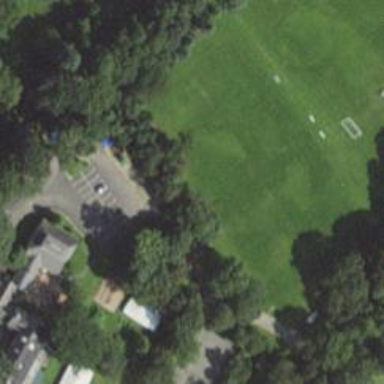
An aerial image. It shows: Lacrosse pitch for leisure land activities.